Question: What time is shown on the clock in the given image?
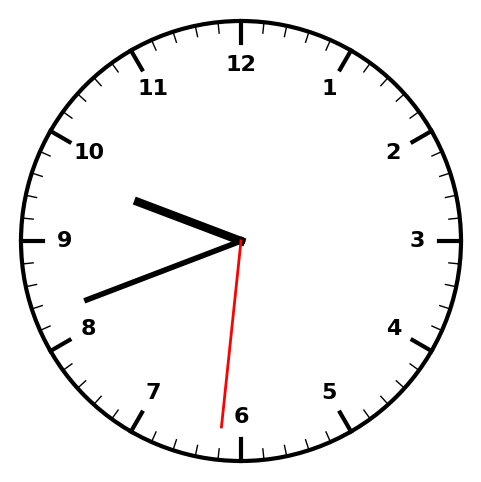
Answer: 09:41:31